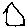
Label: hexagon